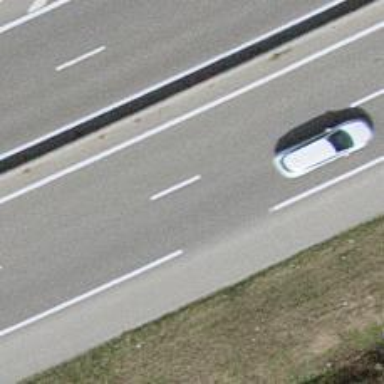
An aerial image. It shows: Asphalt motorway of trunk classification.